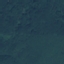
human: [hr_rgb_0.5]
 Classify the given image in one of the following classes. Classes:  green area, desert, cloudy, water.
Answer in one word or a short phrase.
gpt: green area